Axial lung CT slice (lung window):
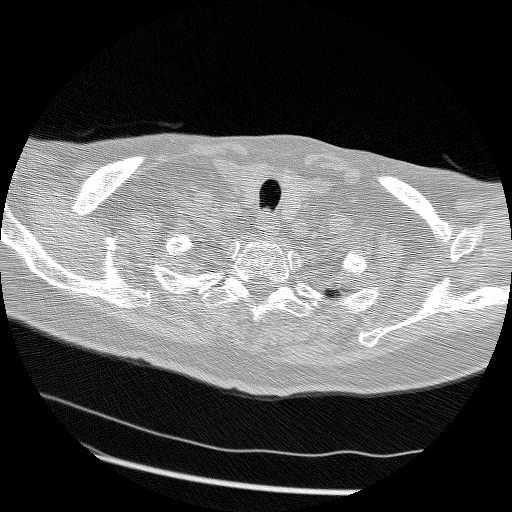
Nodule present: no